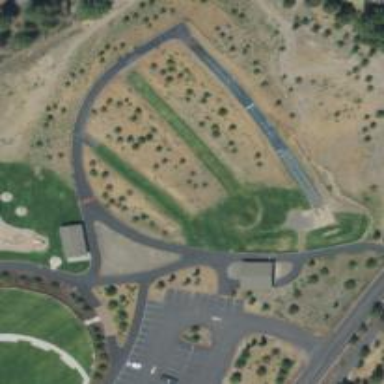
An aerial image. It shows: Tee for the sport of disc golf.